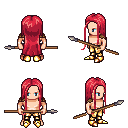
a pixel art fantasy rpg character, male body template, human, light skin, leather shoulder armor, gold greaves, ruby red extra-long hairstyle, gold boots, spear, four views (front, back, left, right), 2x2 character sprite sheet, small pixel art, hard edges, no anti-aliasing